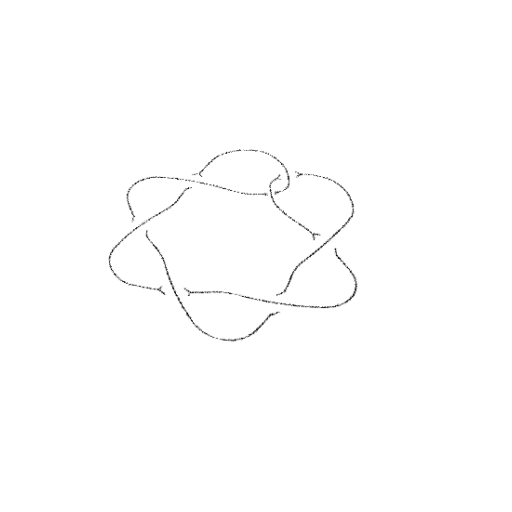
Crossing number: 7